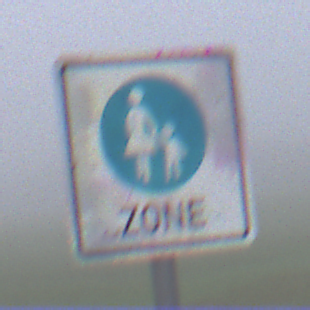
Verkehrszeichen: BeginnFussgaengerzone
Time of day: MorningAfternoon
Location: Outdoor (RoadRail)
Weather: Overcast
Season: NotSpecified
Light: Natural